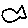
Label: fish